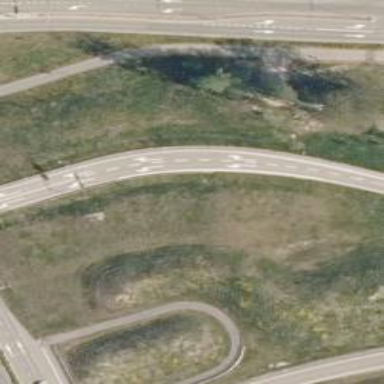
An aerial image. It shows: Asphalt motorway link.